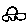
Label: car